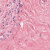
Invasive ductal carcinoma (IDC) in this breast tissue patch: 1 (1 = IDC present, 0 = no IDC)